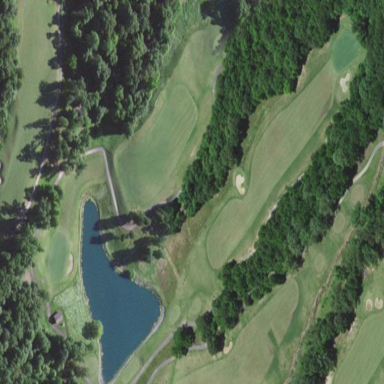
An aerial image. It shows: Rough grassy area used for golf.